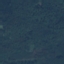
Label: Forest